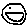
Label: smiley face